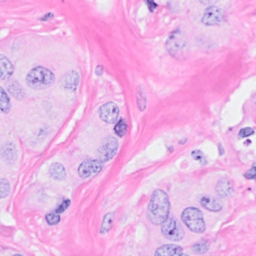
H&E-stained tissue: Breast